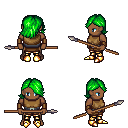
a pixel art fantasy rpg character, male body template, human, dark skin, leather chest armor, gold greaves, green swoop hairstyle, leather bracers, gold boots, spear, four views (front, back, left, right), 2x2 character sprite sheet, small pixel art, hard edges, no anti-aliasing